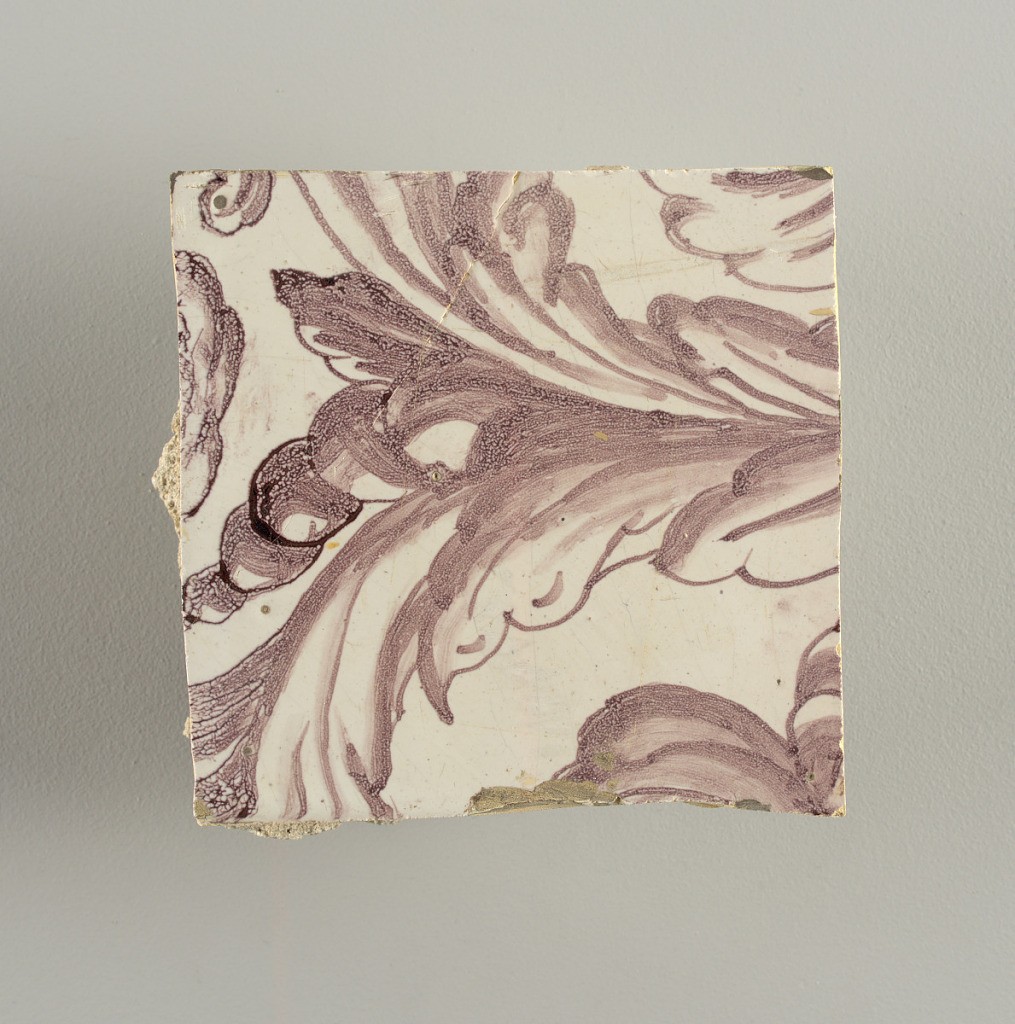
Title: Wall facing
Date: ca. 1725
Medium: Tin-glazed earthenware, underglaze
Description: Horizontal rectangle.  Thirty-seven tiles wide and twenty-one high with opening for door or window nineteen and one-half tiles high and twelve wide.  To left and right of opening, centered canopy above. Left, woman representing Hope, right, a sculputure urn.  Centered above opening, a mascaron.  Arabesque design of foliage.